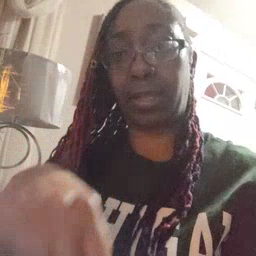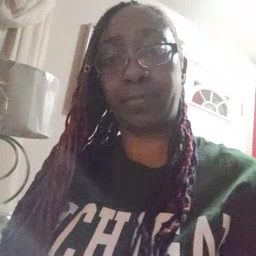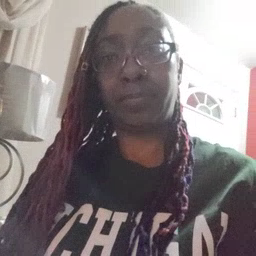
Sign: can